Breast ultrasound image
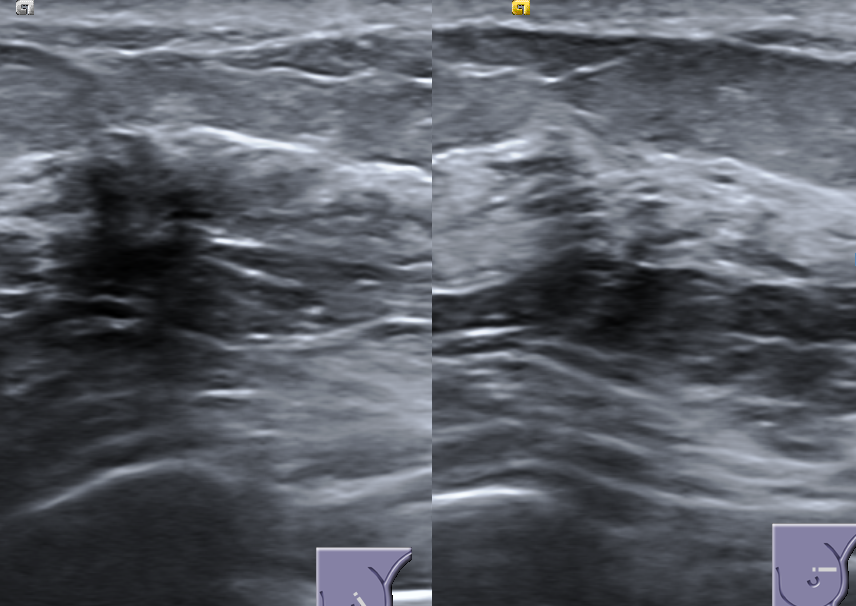
Diagnosis: normal